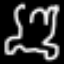
Label: frog